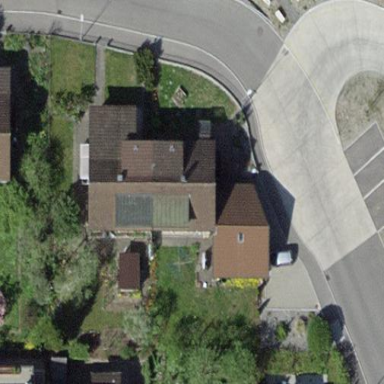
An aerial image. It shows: Semi-detached house with gabled roof.